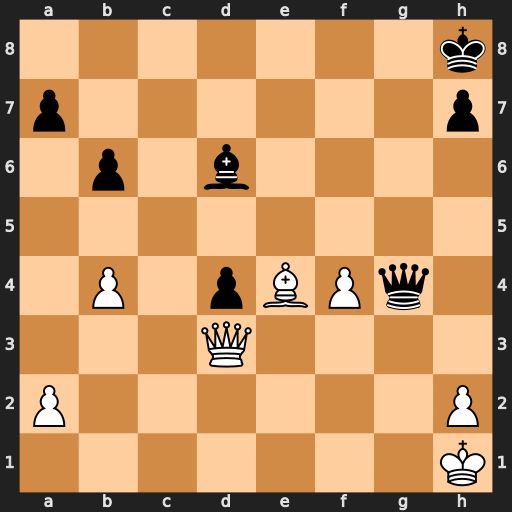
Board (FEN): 7k/p6p/1p1b4/8/1P1pBPq1/3Q4/P6P/7K
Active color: w
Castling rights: -
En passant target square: -
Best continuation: Qxd4+ Qg7 Qxd6 Qa1+ Kg2